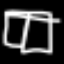
Label: pants